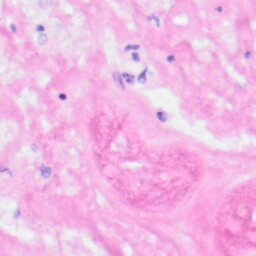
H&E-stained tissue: Kidney